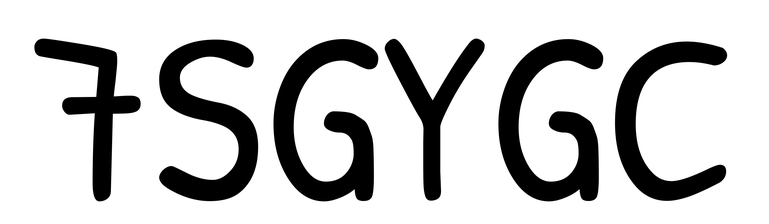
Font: PatrickHand-Regular